Question: I have a Yfinance dictionary like this:
{'zip': '94404',
'sector': 'Healthcare',
'fullTimeEmployees': 11800,
'circulatingSupply': None,
'startDate': None,
'regularMarketDayLow': 67.99,
'priceHint': 2,
'currency': 'USD'}
I want to convert it into DataFrame but the output has no information on Row:
Jupyter Notebook view:

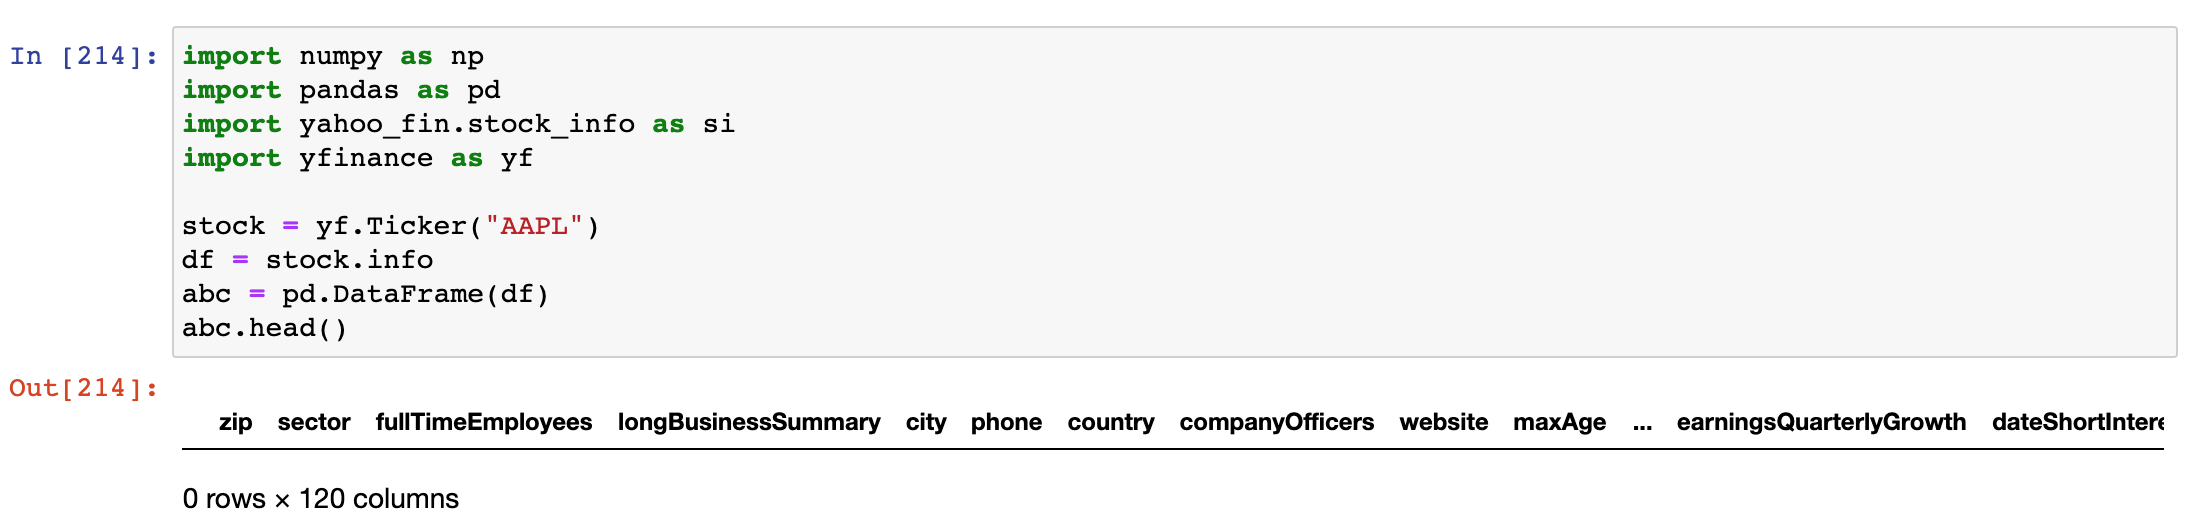
Answer: '''
Data = {'zip': '94404', 'sector': 'Healthcare', 'fullTimeEmployees': 11800, 'circulatingSupply': None, 'startDate': None, 'regularMarketDayLow': 67.99, 'priceHint': 2, 'currency': 'USD'}
'''
Third bracket around the dictionary variable:
'''
df = pd.DataFrame([Data])
df
'''
Result:
'''
zip sector fullTimeEmployees circulatingSupply startDate regularMarketDayLow priceHint currency
0 94404 Healthcare 11800 None None 67.99 2 USD
'''